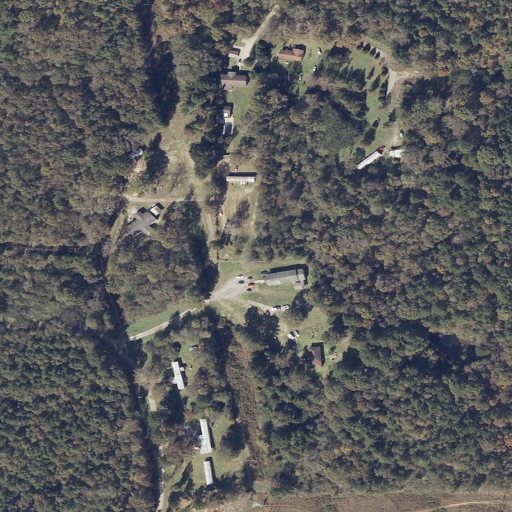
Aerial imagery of mountain in Alabama named Crump Hill containing mixed forest, evergreen forest, deciduous forest, open development, shrub, pasture, grassland, and low intensity development